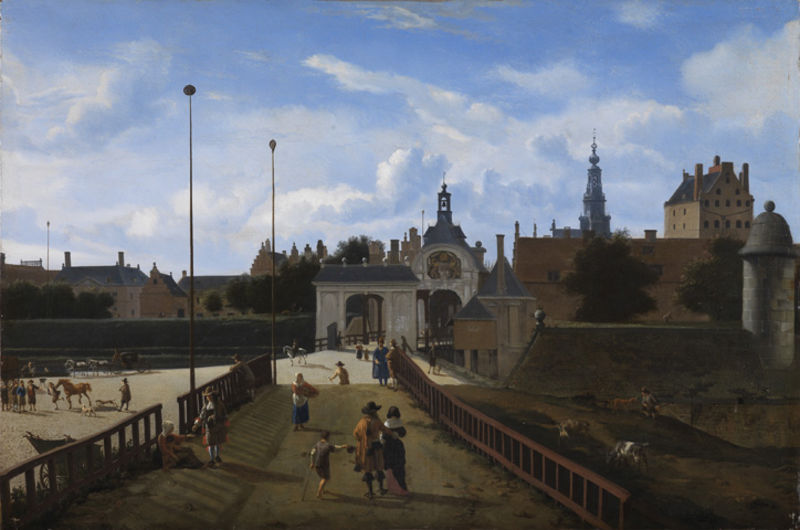
Titel: Antonispoort, Amsterdam
Künstler: Jan van der (1637) Heyden
Standort: Karlsruhe
Institution: Staatliche Kunsthalle Karlsruhe
Schlagwörter: blau, gemälde, gruppe, himmel, mann, schatten, umhang, wolken, bäume, frauen, grün, kirchturm, landschaft, menschen, mädchen, sand, stadt, braun, bunt, fenster, frau, grau, hut, hüte, laterne, männer, orange, schwarz, straße, dach, gebäude, haus, hund, hunde, rot, schloss, tiere, weg, wiese, zaun, leute, malerei, arm, barock, niederlande, öl, feld, horizont, häuser, pfähle, brücke, gatter, kirche, sonne, gewand, reich, familie, kaufmann, kind, personen, vater, bauern, genre, kinder, pferd, pferde, reiter, schornstein, stock, turm, garten, sommer, strand, ansicht, bogen, fassade, man, ort, mast, dorf, dächer, giebel, mauer, hecke, tag, kuh, spazieren, holzzaun, kutsche, markt, platz, besucher, arbeiter, rad, wagen, masten, ölgemälde, querformat, realistisch, woken, geländer, feinmalerei, grun, bauer, tor, stadtansicht, eingang, rinder, stangen, burg, türme, torbogen, spaziergang, festung, volk, sonnig, wappen, stadttor, glocke, blauer himmel, pfer, wanderer, mittelalter, graben, stadtmauer, bettler, zufahrt, ballustrade, bettlerin, einrichtung, ziege, absperrung, betteln, ziegen, krüppel, kain, achitektur, turn, universität, rennbahn, tollen, hüpfen, fra, türem, pferdemarkt, pfahö, waggen, barockk, turnier, häuiser, brucke, schönes wetter, #brücke, lete, reitplatz, bellter, vortor, hmm